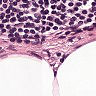
Metastatic tissue present: no